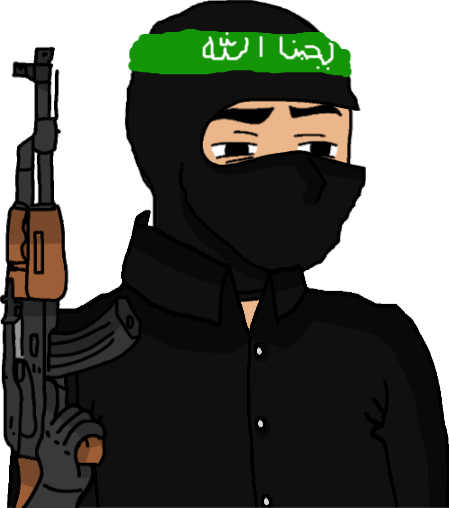
Label: 5_Twinkjak